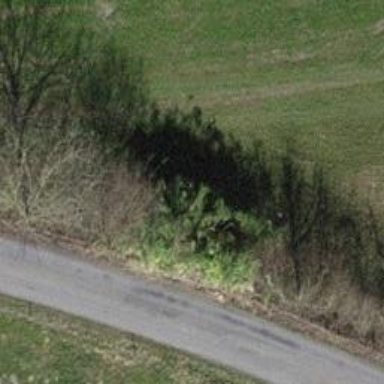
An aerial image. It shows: Hedge barrier.